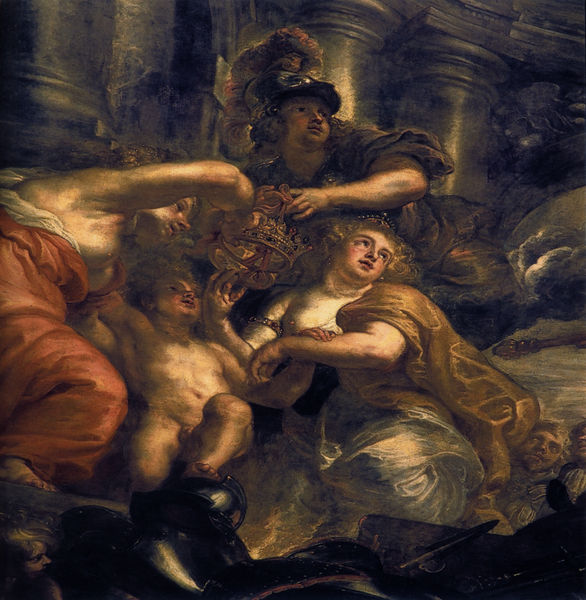
Titel: Die Vereinigung der Kronen von England und Schottland (Detail)
Künstler: Peter Paul Rubens
Standort: London
Institution: Banqueting Hall
Schlagwörter: dunkel, gemälde, mann, nackt, rubens, wolken, frauen, menschen, mädchen, ausschnitt, brust, busen, frau, grau, hell, licht, mund, nase, orange, schwarz, säule, säulen, blick, rot, tuch, malerei, alt, blond, gesichter, arm, arme, augen, barock, faru, federn, kirche, gewand, gold, haare, tücher, gewänder, kind, diadem, krone, locken, rokoko, seide, kinder, engel, putto, beine, federbusch, bein, brüste, wangen, perspektive, jungen, knaben, baby, kaiser, könig, lanze, münder, nasen, glanz, halbnackt, liegend, penis, religion, mollig, raub, soldat, helm, rüstung, geige, armreif, üppig, jesus, malerisch, götter, krönung, gemenge, übergabe, pike, deckengemälde, fresko, helmbusch, golden, amor, maria, verzerrt, betrug, geschehen, wallen, krohne, frau krone, handa, bliuck, innere, faletn, mann helm, s, forment, ckdc<, dc<, geig